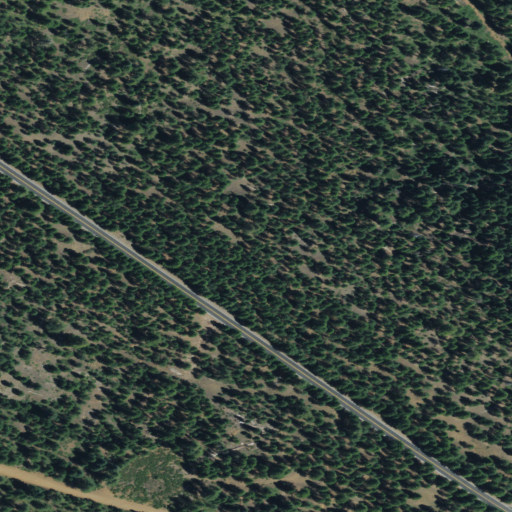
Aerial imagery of plain(s) in California named Sunflower Flat containing evergreen forest and shrub